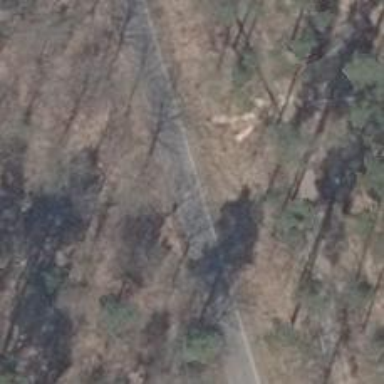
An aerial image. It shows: Dirt path.